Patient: sex F, age 72
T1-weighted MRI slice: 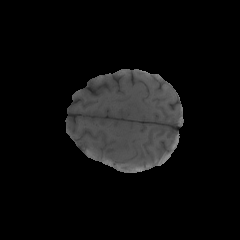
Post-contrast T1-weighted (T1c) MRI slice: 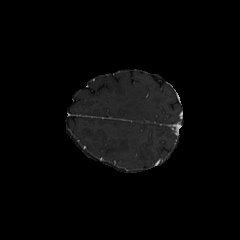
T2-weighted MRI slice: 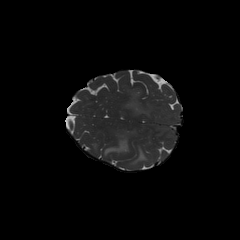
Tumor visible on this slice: yes
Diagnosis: Glioblastoma, IDH-wildtype
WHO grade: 4